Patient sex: F
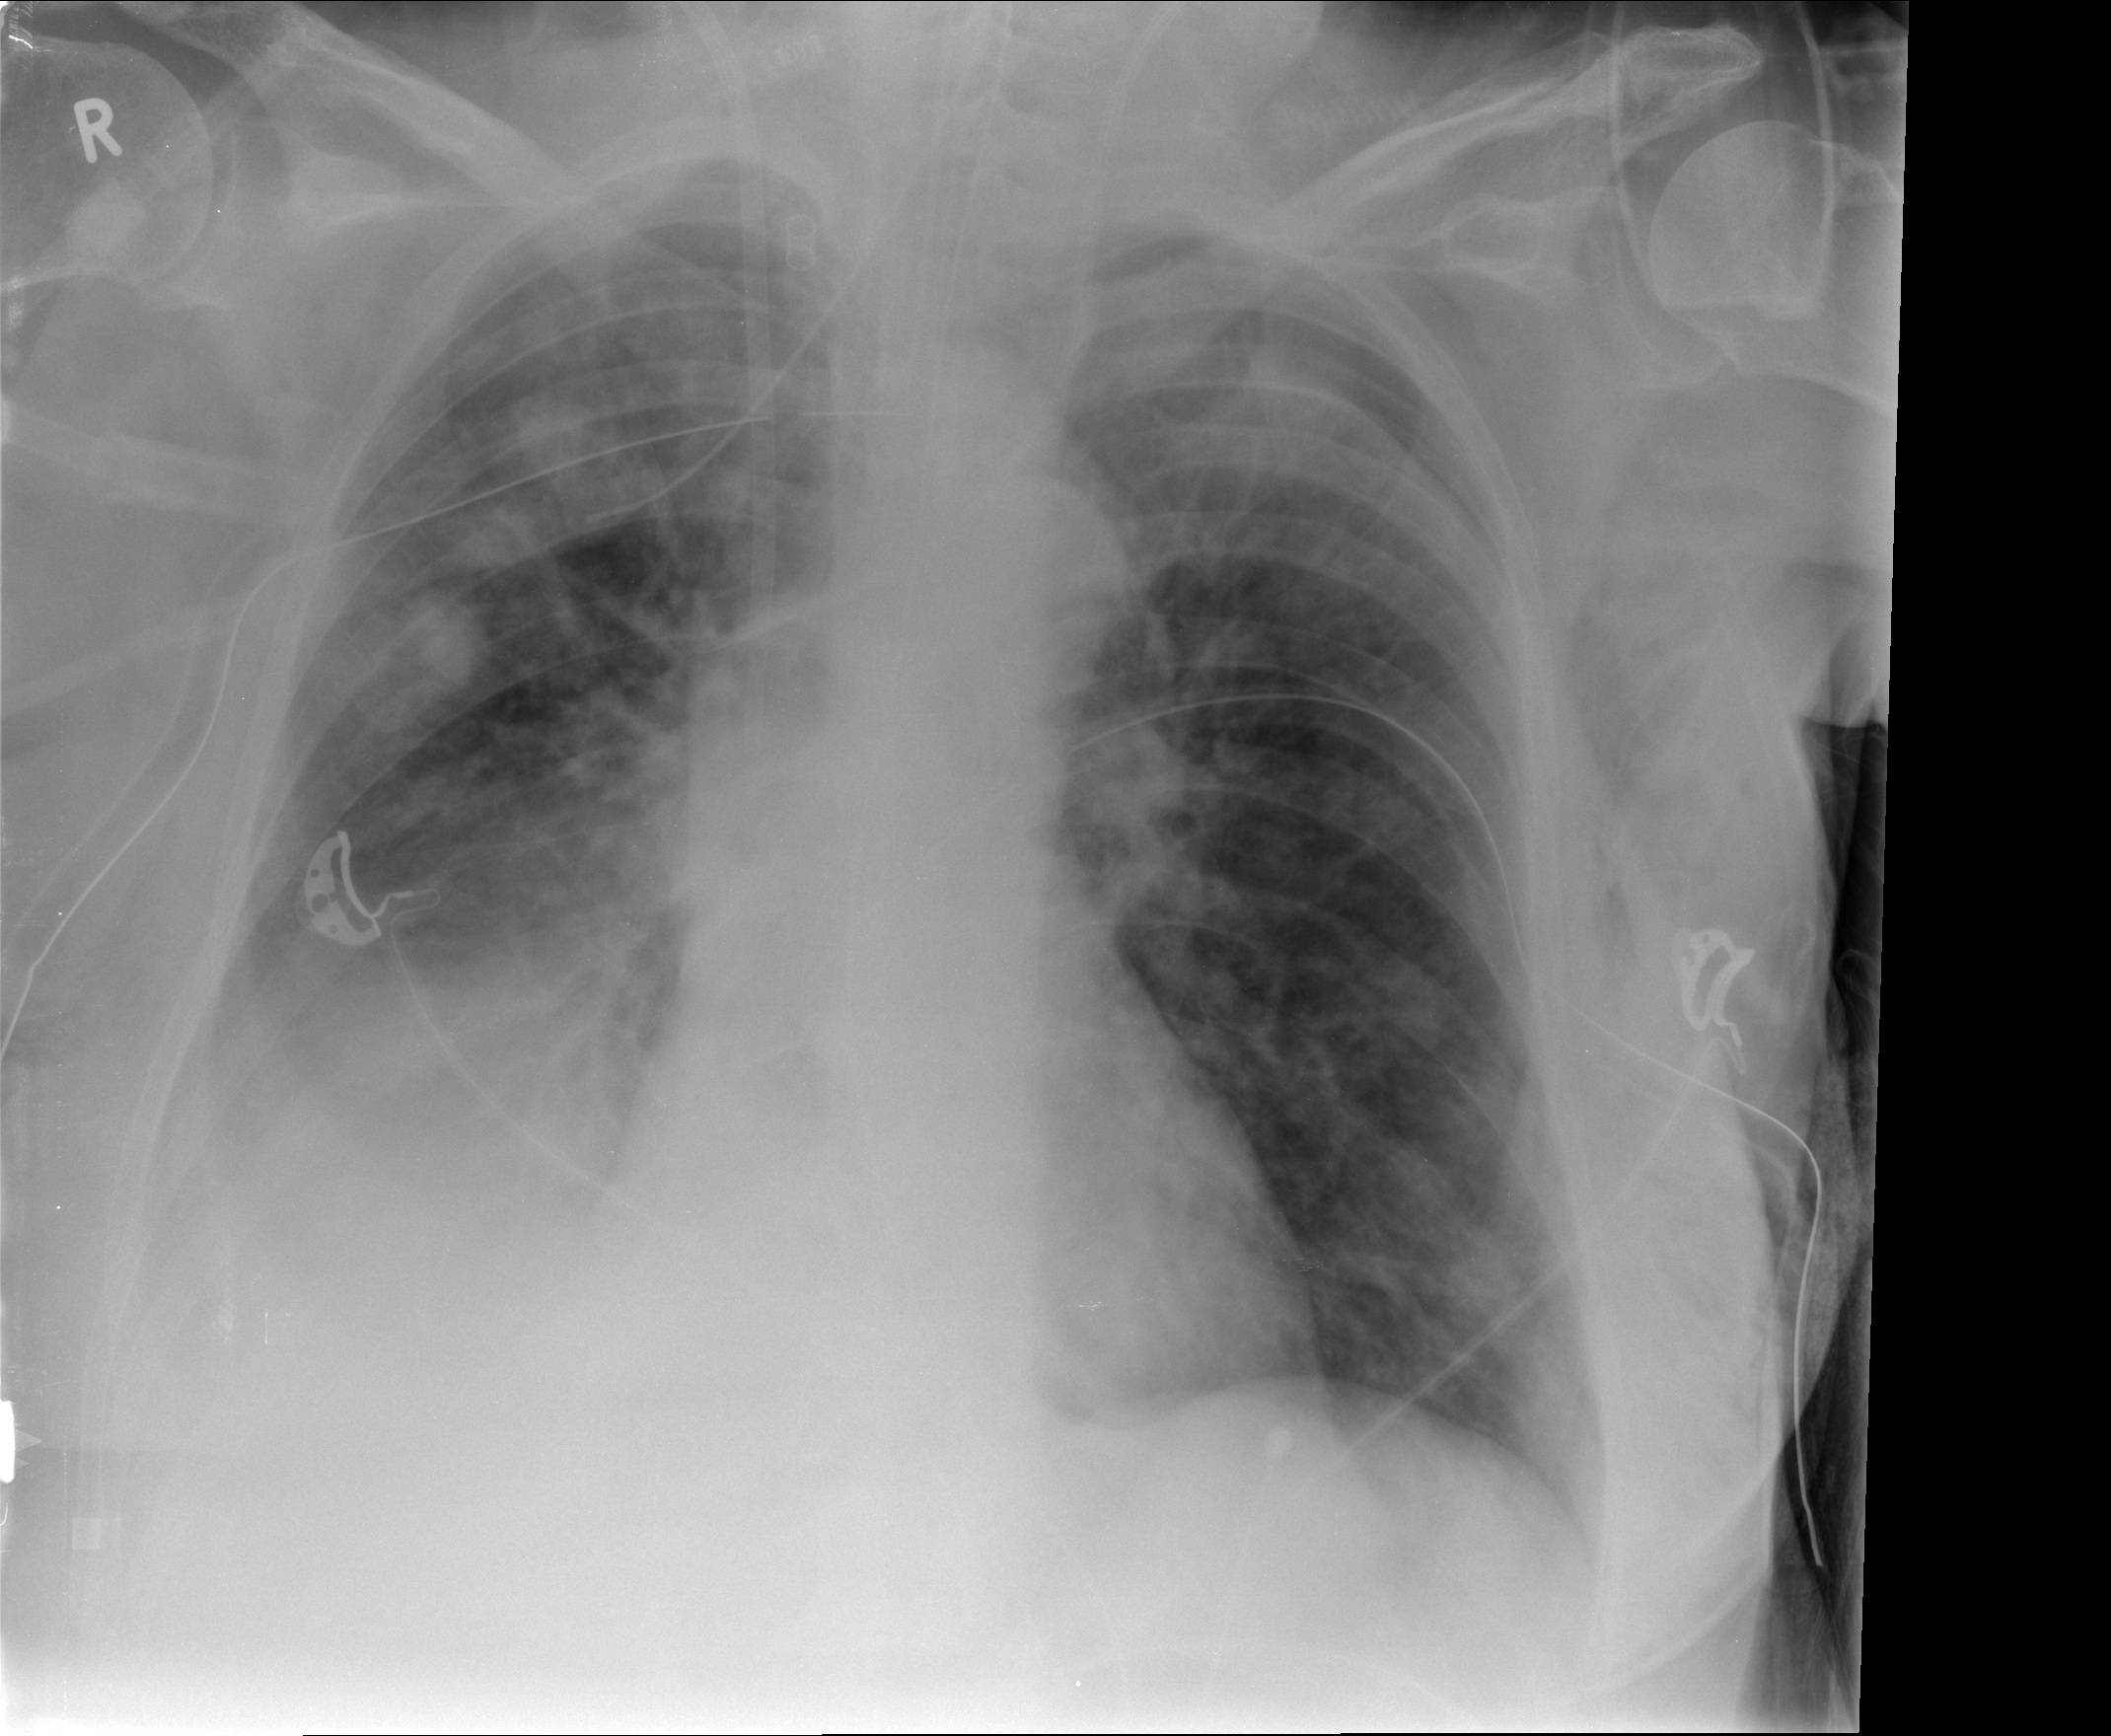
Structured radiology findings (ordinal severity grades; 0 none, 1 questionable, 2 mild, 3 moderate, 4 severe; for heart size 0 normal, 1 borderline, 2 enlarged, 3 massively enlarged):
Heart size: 0
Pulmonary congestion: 2
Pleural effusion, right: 2
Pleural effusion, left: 0
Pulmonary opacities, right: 3
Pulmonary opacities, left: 0
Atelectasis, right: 2
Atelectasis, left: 0